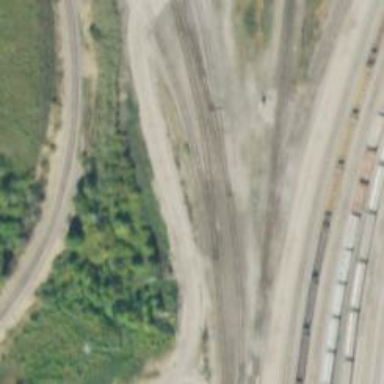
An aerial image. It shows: Abandoned railway yard.